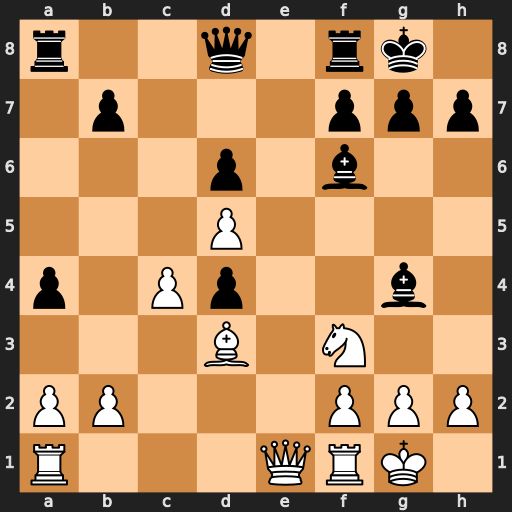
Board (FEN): r2q1rk1/1p3ppp/3p1b2/3P4/p1Pp2b1/3B1N2/PP3PPP/R3QRK1
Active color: w
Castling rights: -
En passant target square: -
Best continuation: Qe4 g6 Qxg4